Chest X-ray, AP view. Patient: 57 years old, sex M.
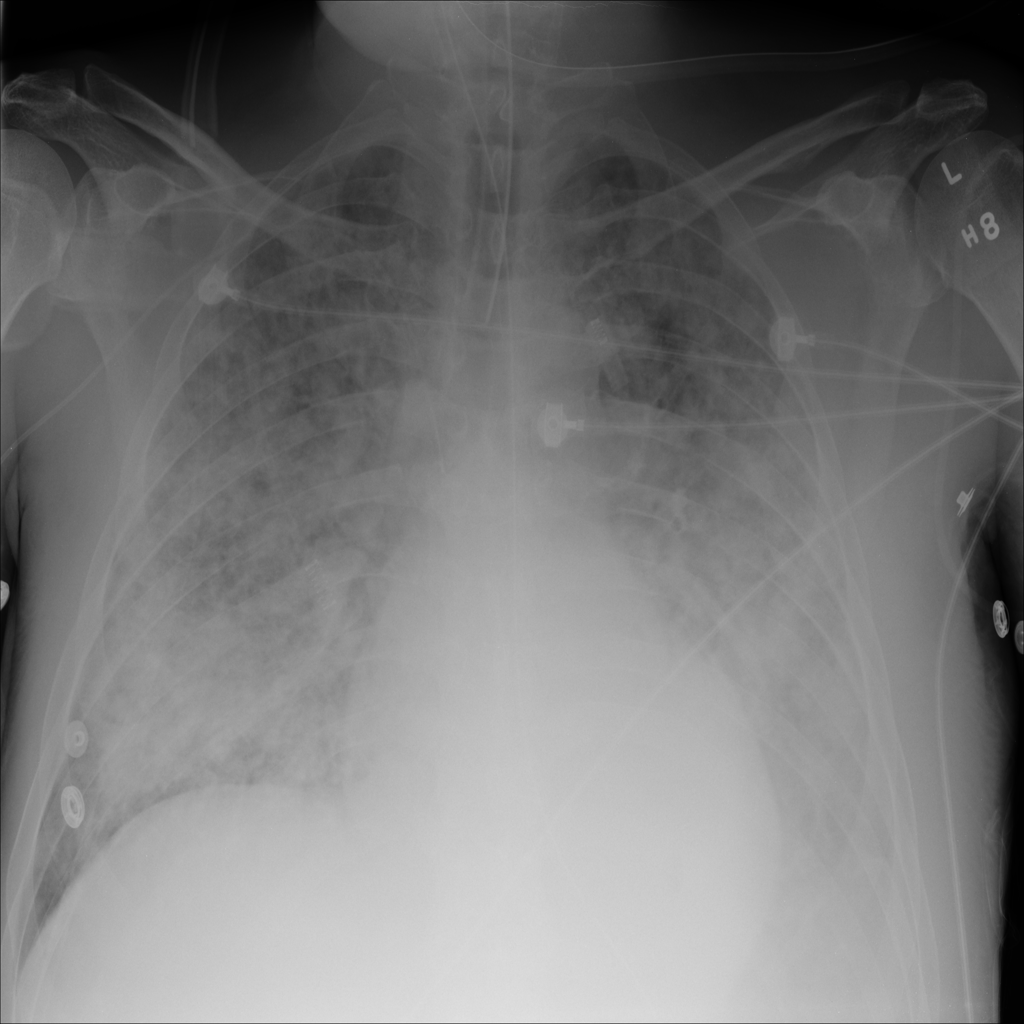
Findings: Edema, Infiltration, Nodule